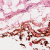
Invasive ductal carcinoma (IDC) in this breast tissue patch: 0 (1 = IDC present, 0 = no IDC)